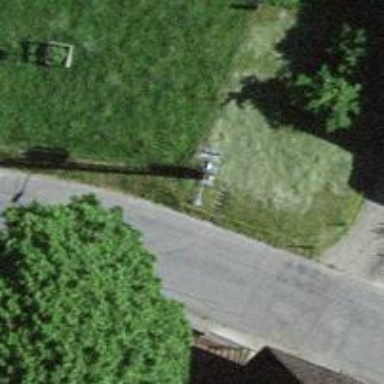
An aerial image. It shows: Distribution transformer for power.